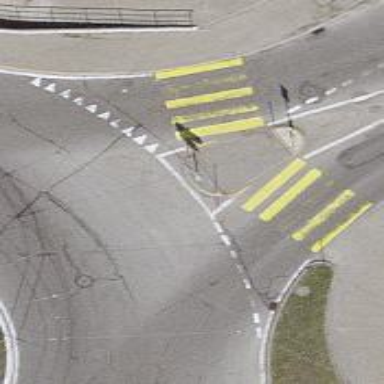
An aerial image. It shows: Zebra crossing on the road.